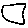
Label: square